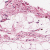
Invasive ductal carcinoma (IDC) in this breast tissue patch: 0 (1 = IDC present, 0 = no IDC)